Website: ulta-beauty
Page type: customer-info-address
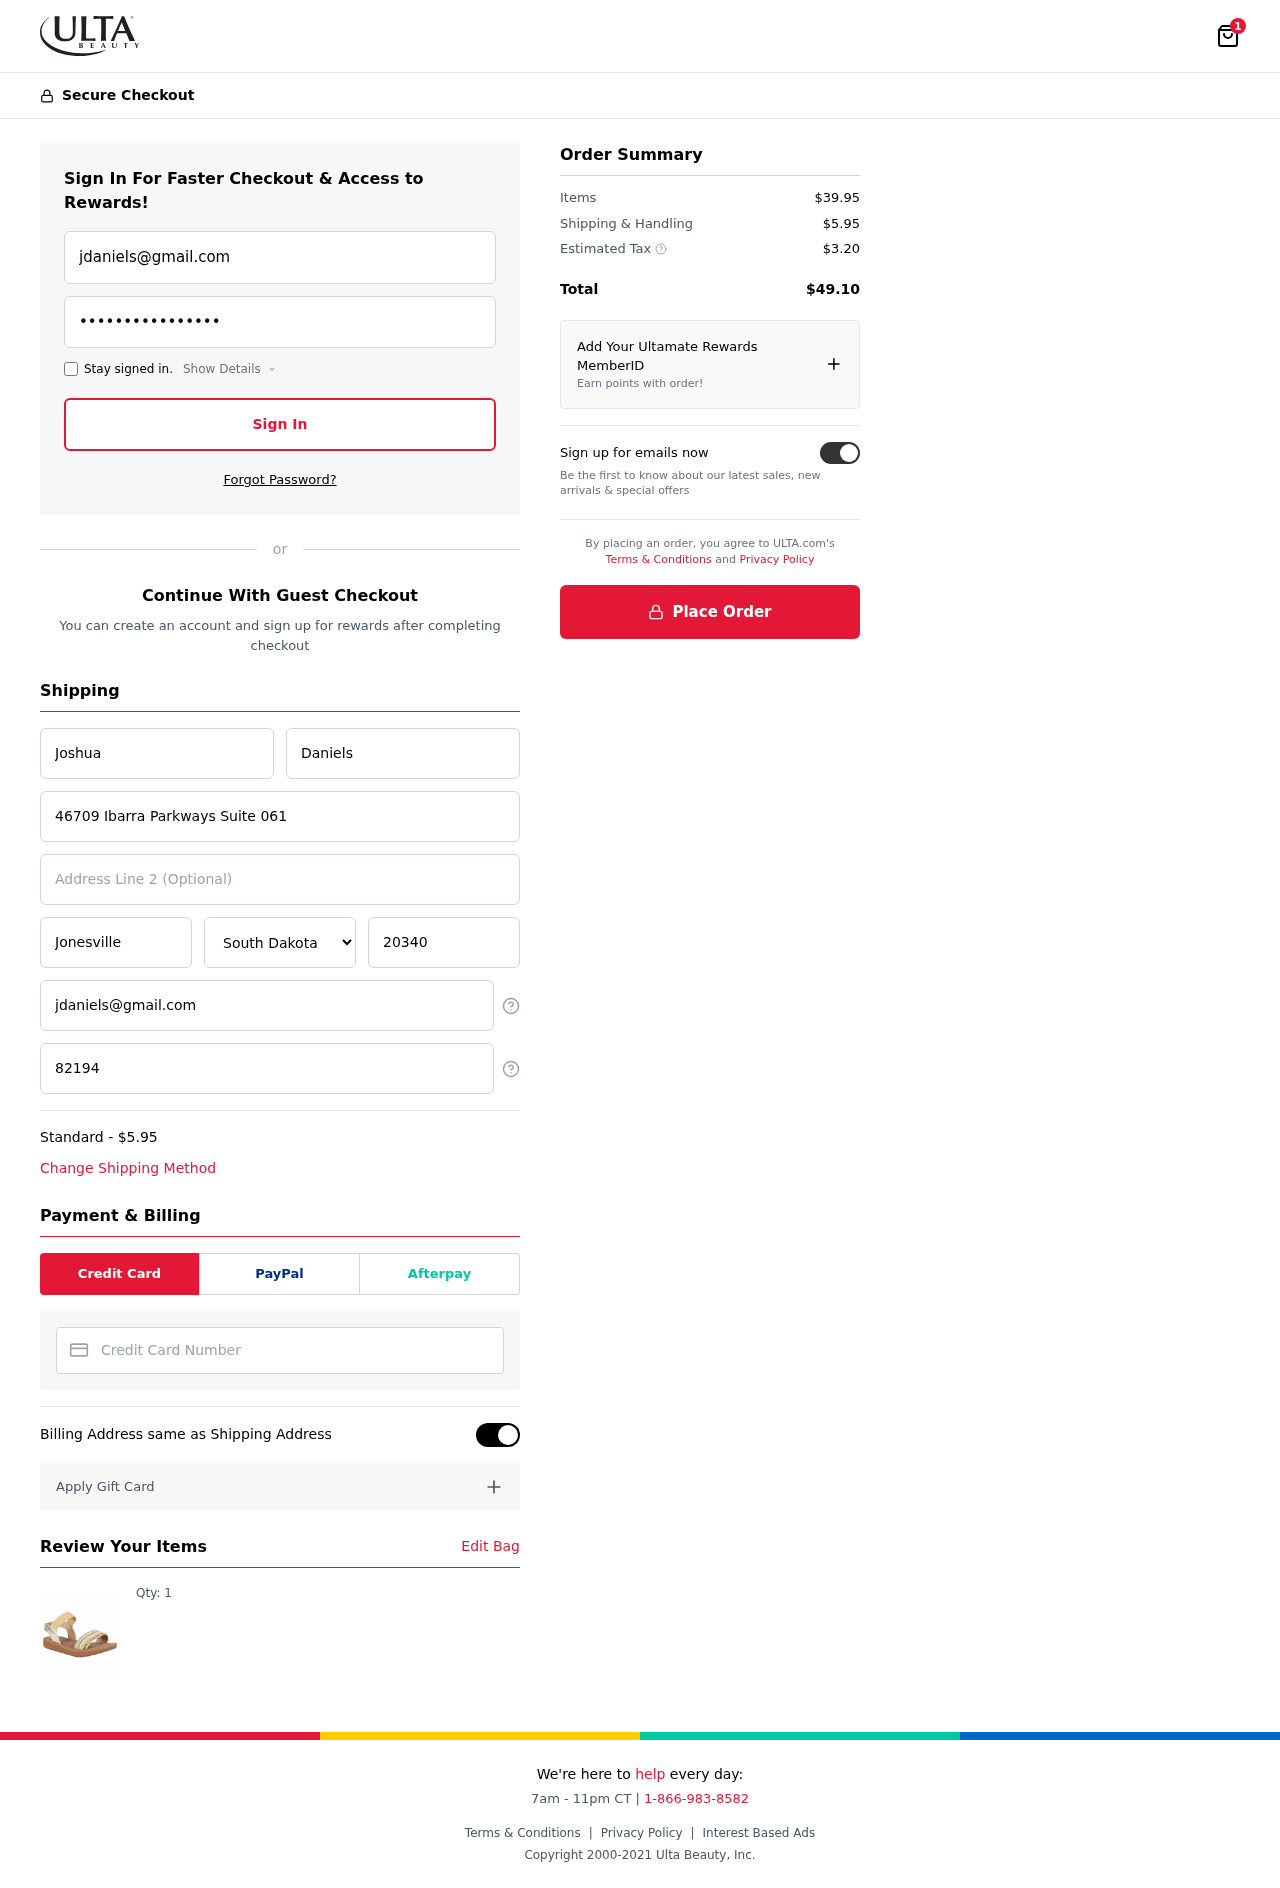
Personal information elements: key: PII_CARD_NUMBER
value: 4657 2738 0165 8452
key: PII_CITY
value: Jonesville
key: PII_EMAIL
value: jdaniels@gmail.com
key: PII_FIRSTNAME
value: Joshua
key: PII_LASTNAME
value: Daniels
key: PII_PHONE
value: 8219491228
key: PII_POSTCODE
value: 20340
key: PII_STATE
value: South Dakota
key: PII_STREET
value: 46709 Ibarra Parkways Suite 061
Product elements: key: PRODUCT1_QUANTITY
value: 1
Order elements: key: ORDER_NUM_ITEMS
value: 1
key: ORDER_SHIPPING_COST
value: $5.95
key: ORDER_ITEMS_TOTAL
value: $39.95
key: ORDER_SHIPPING_COST2
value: $5.95
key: ORDER_TAX
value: $3.20
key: ORDER_TOTAL
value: $49.10